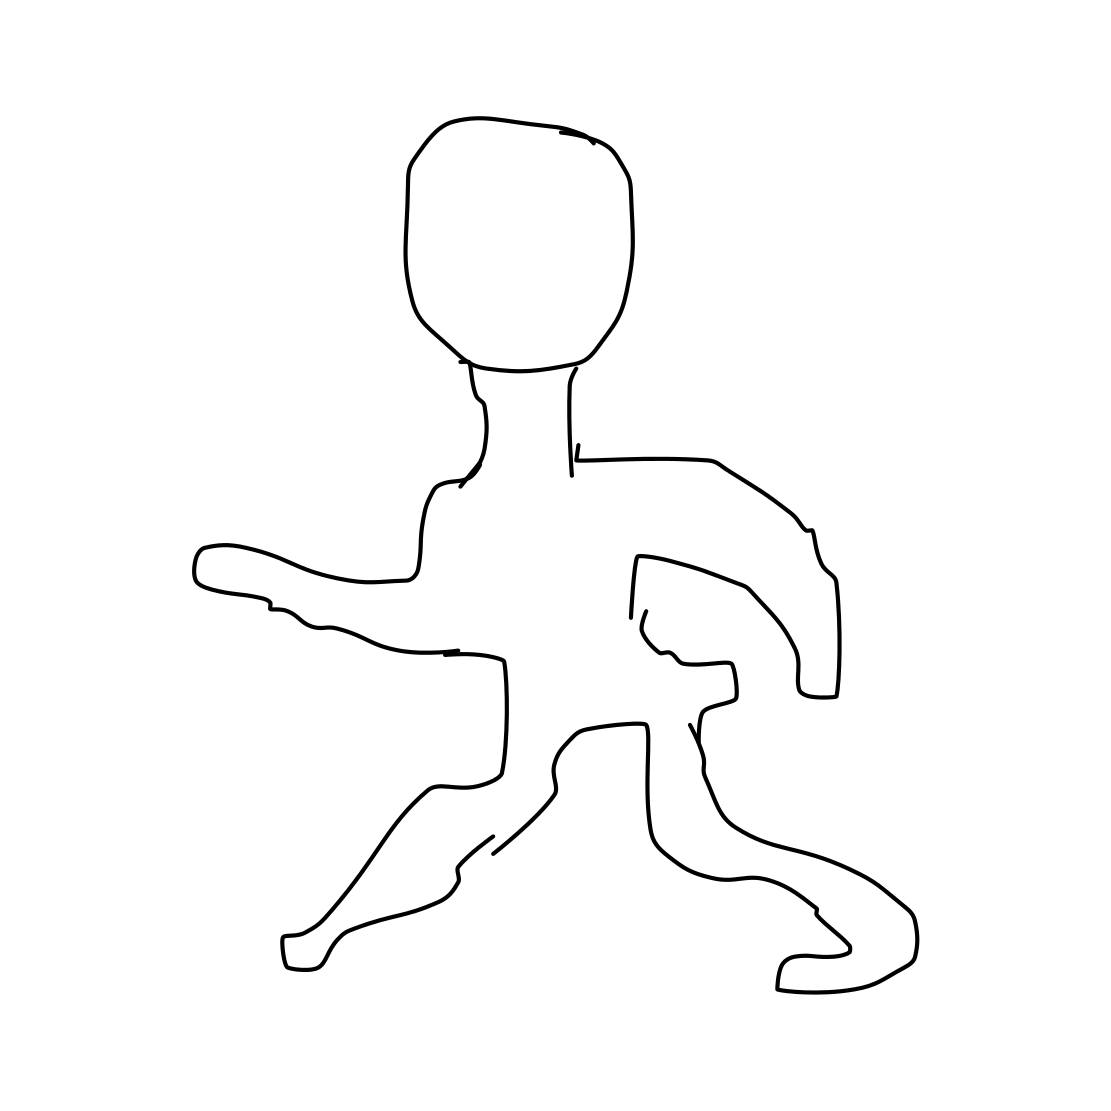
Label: person walking